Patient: sex F, age 56
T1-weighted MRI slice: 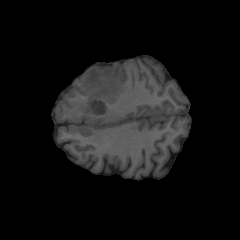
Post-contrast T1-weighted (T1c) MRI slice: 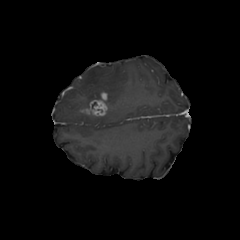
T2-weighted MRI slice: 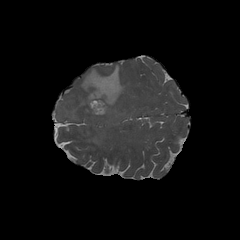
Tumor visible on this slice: yes
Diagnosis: Glioblastoma, IDH-wildtype
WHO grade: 4